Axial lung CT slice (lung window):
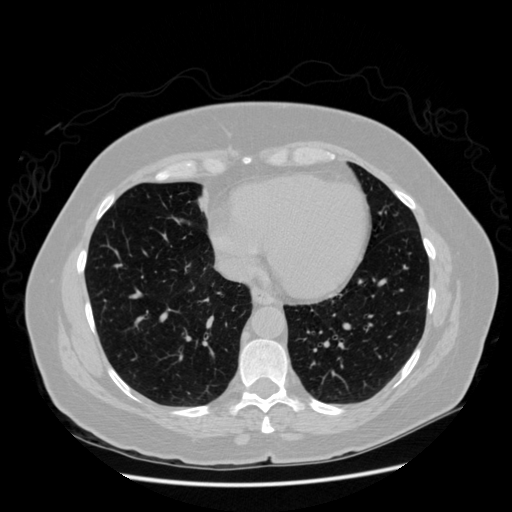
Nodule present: no